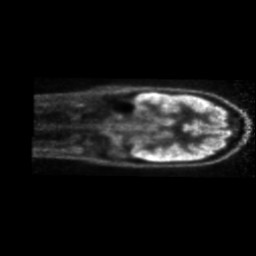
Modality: PET
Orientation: coronal
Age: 48
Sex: female
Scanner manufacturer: siemens